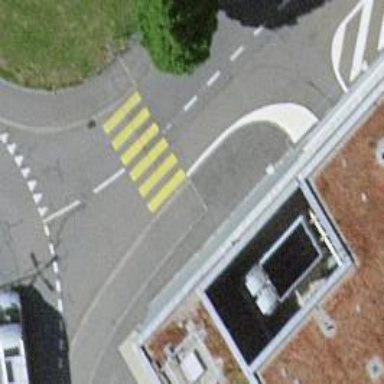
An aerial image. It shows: Marked zebra crossing on the road.